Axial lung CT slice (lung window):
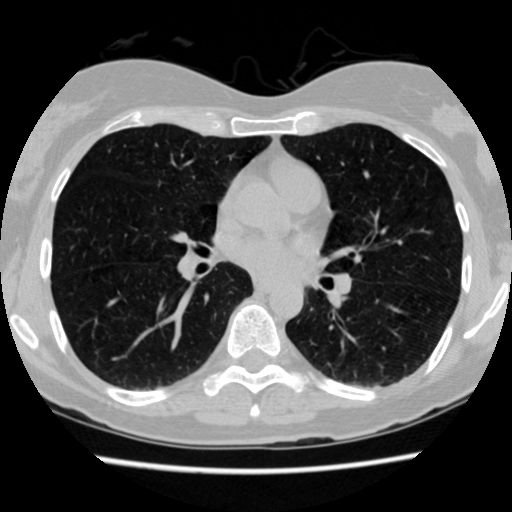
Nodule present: no